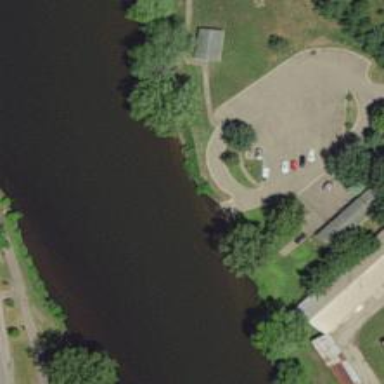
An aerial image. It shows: Slipway on leisure land.